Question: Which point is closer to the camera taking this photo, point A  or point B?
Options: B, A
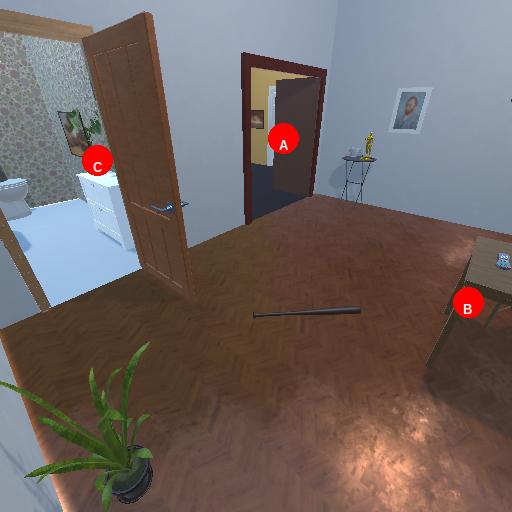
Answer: B